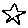
Label: star